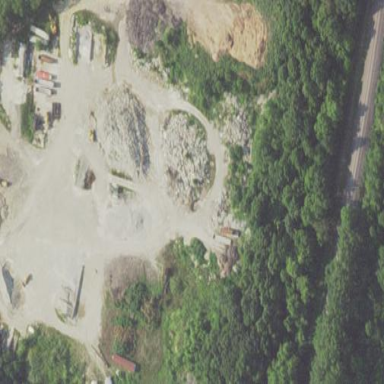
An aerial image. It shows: Quarry area.